Question: I have created a standalone 'REST' service using 'Web API 2' framework. The project contains no UI as the service will be consumed elsewhere on another domain.
The service works completely fine when running locally and all HTTP methods work/return as expected when testing with an in-browser REST client.
However, after publishing the service and deploying to 'IIS 7.5', I cannot access any of the resources for any of the routes for my service in the REST client. I am continually being returned a '404 - Resource Not Found' error.
Added the following to my 'Web.Config':
'''
<system.webServer>
<validation validateIntegratedModeConfiguration="false" />
<modules runAllManagedModulesForAllRequests="true" />
<handlers>
<remove name="ExtensionlessUrlHandler-Integrated-4.0" />
<add name="ExtensionlessUrlHandler-Integrated-4.0" path="*." verb="*" type="System.Web.Handlers.TransferRequestHandler" resourceType="Unspecified" requireAccess="Script" preCondition="integratedMode,runtimeVersionv4.0" />
</handlers>
</system.webServer>
'''
Ensured AppPool is correct (as far as I am aware this is correct):

- - - - -
- - - -
- 'www.MySubDomain.Domain.co.uk/api/ControllerName/1' (GET)- (This works fine locally using 'api/ControllerName/1')
Any additional things to try would be appreciated.
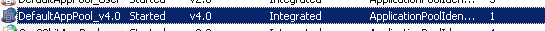
Answer: Turns out my bindings were slightly incorrect! As I am hosting it on a sub-domain I did not require the 'www.' in my bindings. Works fine once I removed these 4 characters!